Interaction volume radius: 10 \u00c5
Interaction volume height: 25 \u00c5
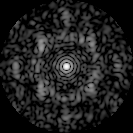
Disorder parameter: 0.6969